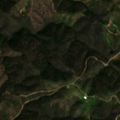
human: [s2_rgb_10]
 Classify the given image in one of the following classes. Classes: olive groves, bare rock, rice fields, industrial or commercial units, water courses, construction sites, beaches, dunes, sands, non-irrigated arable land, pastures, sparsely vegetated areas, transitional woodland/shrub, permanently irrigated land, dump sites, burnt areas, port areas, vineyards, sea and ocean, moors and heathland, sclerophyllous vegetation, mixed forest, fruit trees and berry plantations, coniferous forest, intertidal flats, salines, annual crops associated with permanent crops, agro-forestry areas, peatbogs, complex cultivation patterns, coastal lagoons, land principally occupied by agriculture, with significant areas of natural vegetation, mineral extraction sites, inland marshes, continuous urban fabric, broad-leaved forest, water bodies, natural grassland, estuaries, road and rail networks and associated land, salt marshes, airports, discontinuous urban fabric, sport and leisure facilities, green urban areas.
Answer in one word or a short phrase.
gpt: land principally occupied by agriculture, with significant areas of natural vegetation, broad-leaved forest, sclerophyllous vegetation, transitional woodland/shrub